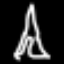
Label: The Eiffel Tower